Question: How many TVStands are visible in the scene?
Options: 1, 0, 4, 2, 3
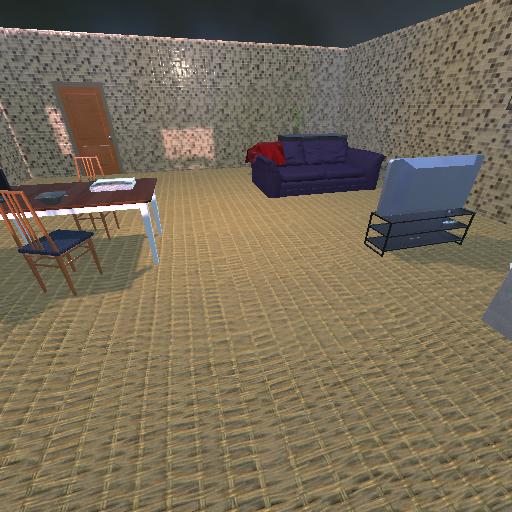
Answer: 1